Question: I'm not really familiar with KnockoutJS but I'm trying to get the sum of two computed observable and bind it to a table:
I have this:
'''
var cost = ko.computed(function () {
total = 0;
ko.utils.arrayForEach(claimTreatments(), function (item) {
total += item.Cost;
})
return total;
});
'''
And,
'''
var amount = ko.computed(function () {
total = 0;
ko.utils.arrayForEach(claimDrugs(), function (item) {
total += item.Drugcost;
})
return total;
});
'''
And I'm trying something like this but not working.
'''
var totalamount = ko.computed(function () {
total = cost() + amount();
return total;
});
'''
Also this is a picture of the table I'm trying to bind it to(the Amount field), to give a clear idea of the scenario
Any help will be really appreciated!
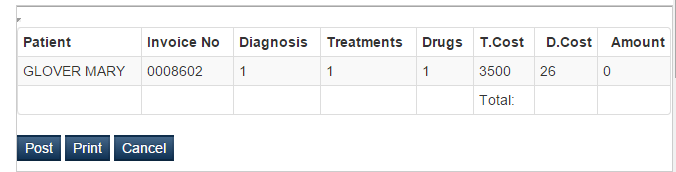
Answer: Just minor fixes will do the trick here use 'self' . If you want to bind it to view . 'var' is quite local to viewModel view doesn't quite recognize it .
'''
var claimDrugs = [{'Drugcost':10},{'Drugcost':10},{'Drugcost':10}
]
claimTreatments = [{'Cost':10},{'Cost':10},{'Cost':10}
]
var ViewModel = function() {
var self=this;
self.cost = ko.computed(function () {
total = 0;
ko.utils.arrayForEach(claimTreatments, function (item) {
total += item.Cost;
})
return total;
});
self.amount = ko.computed(function () {
total = 0;
ko.utils.arrayForEach(claimDrugs, function (item) {
total += item.Drugcost;
})
return total;
});
self.totalamount = ko.computed(function () {
total = self.cost() + self.amount();
return total;
});
};
ko.applyBindings(new ViewModel()); // This makes Knockout get to work
'''
'''
<div >
<p> <label data-bind='text: cost' ></label></p>
<p> <label data-bind='text: amount' ></label></p>
<h2><label data-bind='text: totalamount'> </label></h2>
</div>
'''
working fiddle <URL>
yes indeed you can add two computed the way you doing but binding to view you use above approach .